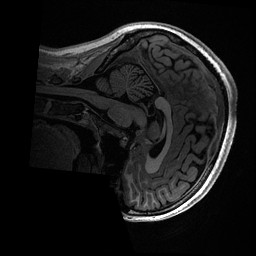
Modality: T1w
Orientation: sagittal
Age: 21
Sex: female
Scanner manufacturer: ge
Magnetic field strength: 3 T
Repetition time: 0.006952 s
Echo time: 0.00292 s